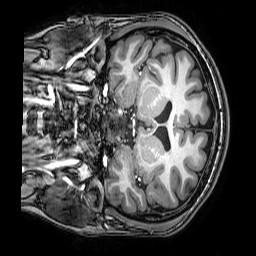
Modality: T1w
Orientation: coronal
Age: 17
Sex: male
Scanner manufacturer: philips
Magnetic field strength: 3 T
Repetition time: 0.008113 s
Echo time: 0.003709 s